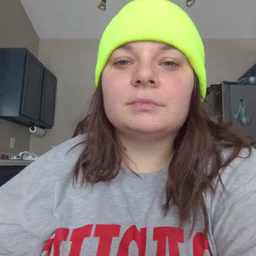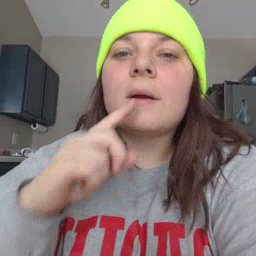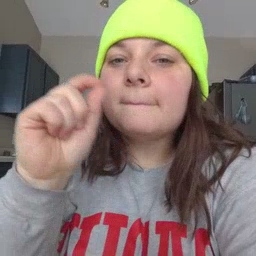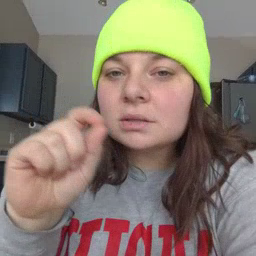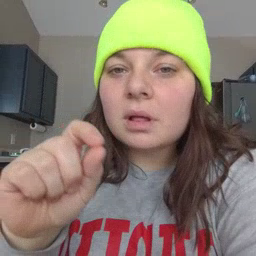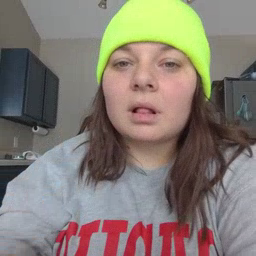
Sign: pencil